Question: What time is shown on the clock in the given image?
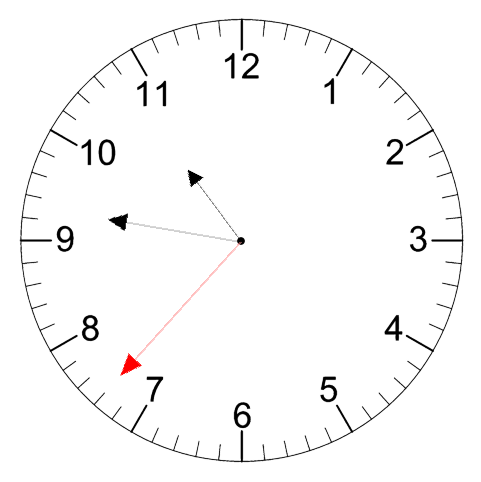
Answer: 10:46:37